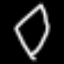
Label: diamond